Field crop: tomato
Growth stage: 1
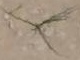
Species: cyperus